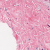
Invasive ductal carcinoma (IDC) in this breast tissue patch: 0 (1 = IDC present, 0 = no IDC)